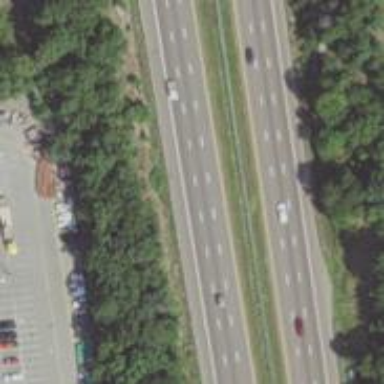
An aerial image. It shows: Asphalt motorway.